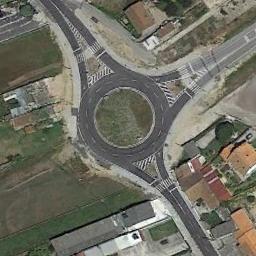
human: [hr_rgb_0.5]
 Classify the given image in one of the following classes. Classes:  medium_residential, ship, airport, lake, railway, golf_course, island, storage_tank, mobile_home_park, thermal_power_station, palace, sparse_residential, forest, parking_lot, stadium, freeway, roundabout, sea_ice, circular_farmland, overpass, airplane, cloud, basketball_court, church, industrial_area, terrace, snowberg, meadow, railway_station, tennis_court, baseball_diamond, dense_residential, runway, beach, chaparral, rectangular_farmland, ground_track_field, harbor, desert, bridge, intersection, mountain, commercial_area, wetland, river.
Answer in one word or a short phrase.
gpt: roundabout